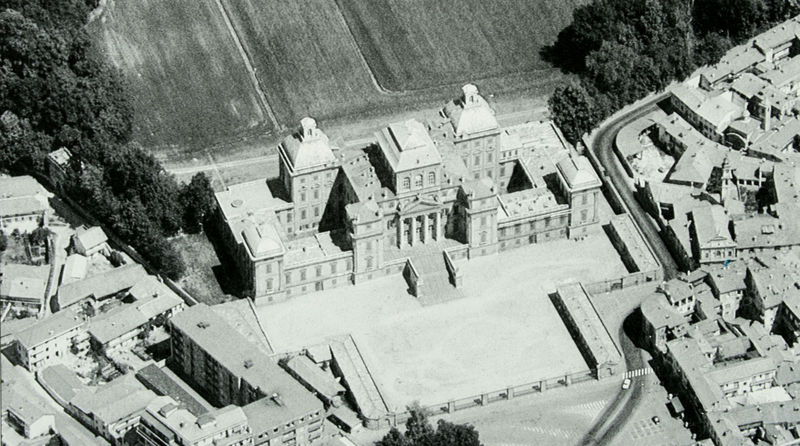
Titel: Luftansicht von Süden
Künstler: Giovanni Battista Borra
Standort: Racconigi
Institution: Castello di Racconigi
Schlagwörter: flügel, schatten, weiß, bäume, landschaft, stadt, fenster, frankreich, schwarz, starsse, strasse, säule, säulen, tür, anlage, dach, gebäude, gras, haus, park, parkanlage, rasen, schloss, weg, wiese, zaun, alt, architektur, stein, feld, felder, häuser, kirche, wege, klassizismus, england, wald, turm, garten, ansicht, perspektive, türen, acker, dorf, dächer, giebel, mauer, hof, platz, vogelperspektive, auto, krieg, treppe, treppen, symmetrie, aufsicht, foto, fotografie, luftaufnahme, oben, photographie, stadtrand, eingang, innenhof, landstrasse, türme, palast, flug, draufsicht, wälder, rückseite, groß, schwarz-weiss, portal, anwesen, residenz, portikus, mittelalter, freitreppe, vorhof, absolutismus, fotographie, bau, buam, autos, palais, innenhöfe, vorplatz, treppenaufgang, trakt, nebengebäude, luftbild, hochhaus, schlossplatz, paradeplatz, luftansicht, von oben, stasse, formal, flugaufnahme, neubauten, zebrastreifen, altes foto, schwarzr, porikus, schluss, dreiachsig, blenheim, fußgängerüberweg, carré, attikus, fronton, oldschool, türme#palast